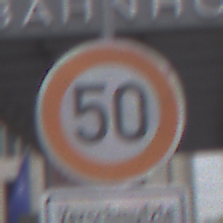
Verkehrszeichen: Geschwindigkeit50
Zusatzzeichen unten: HinweiseAufGefahrenDurchVerbaleAngabe4
Umgebung: Outdoor, Urban
Tageszeit: MorningAfternoon
Wetter: Overcast
Licht: Natural
Jahreszeit: NotSpecified
Kontrast: LowContrast